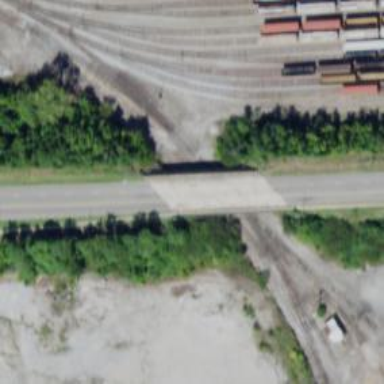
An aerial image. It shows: Disused railway spur.